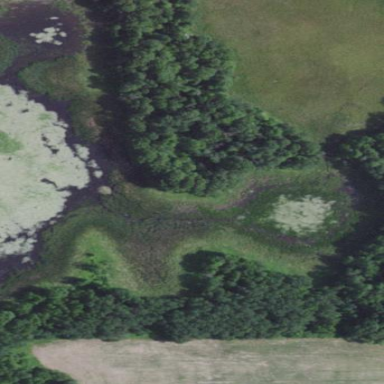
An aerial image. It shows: Marshy wetland area.